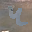
Label: 4